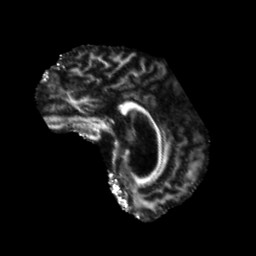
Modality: FA
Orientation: sagittal
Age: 71
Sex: male
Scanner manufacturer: siemens
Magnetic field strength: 3 T
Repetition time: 5.25 s
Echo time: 0.08 s